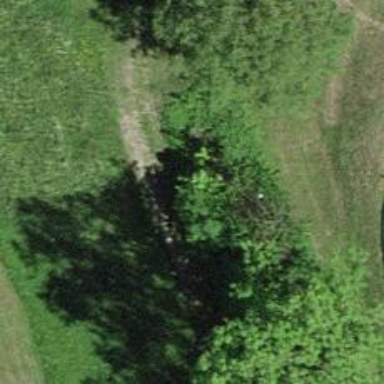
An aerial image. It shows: Grass track.